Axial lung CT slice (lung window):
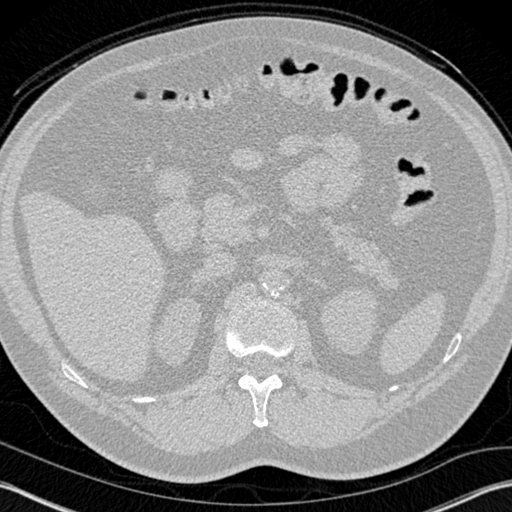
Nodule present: no